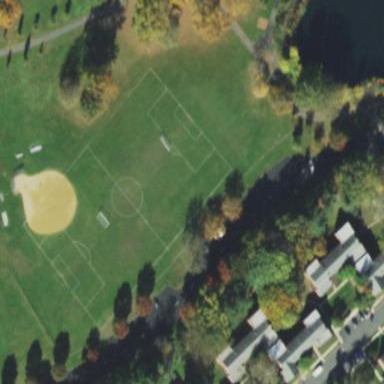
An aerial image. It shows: Soccer pitch for leisureland activities.